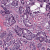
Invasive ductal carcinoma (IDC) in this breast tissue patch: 1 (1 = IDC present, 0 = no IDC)